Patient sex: F
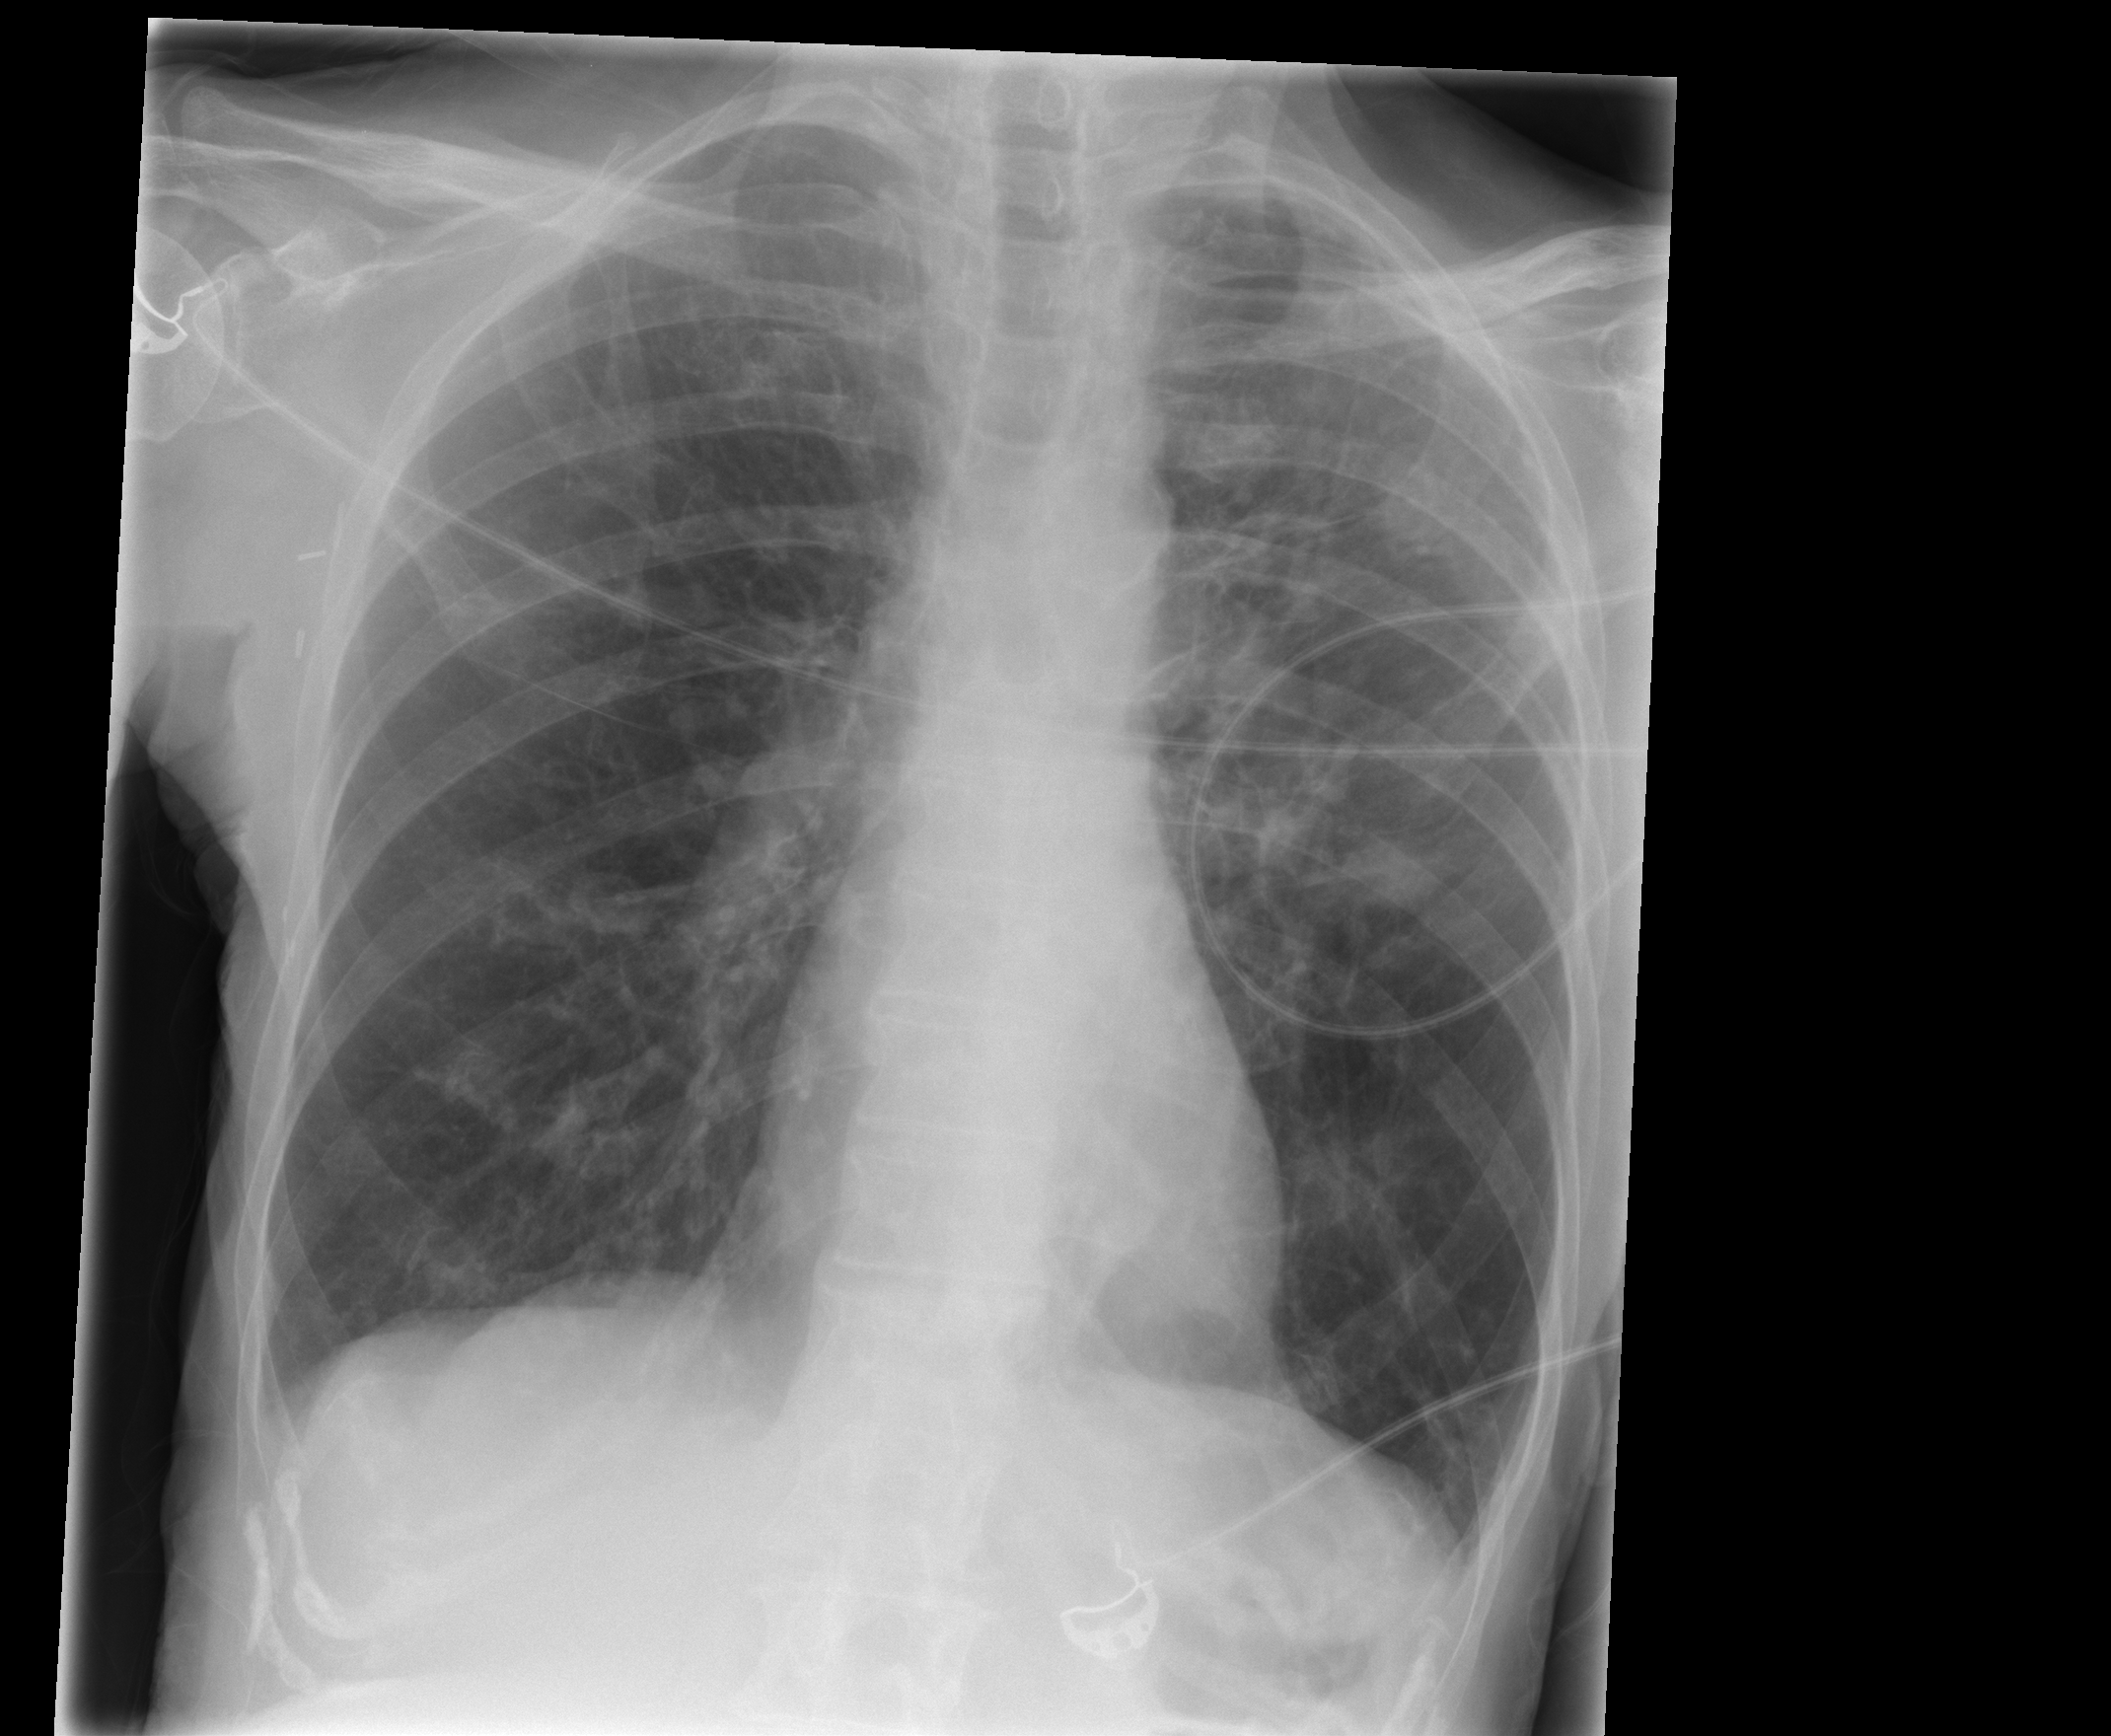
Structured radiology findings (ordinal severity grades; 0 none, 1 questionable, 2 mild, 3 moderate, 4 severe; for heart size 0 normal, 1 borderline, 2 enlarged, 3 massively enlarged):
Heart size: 0
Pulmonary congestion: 0
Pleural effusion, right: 0
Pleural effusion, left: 0
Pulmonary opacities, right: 0
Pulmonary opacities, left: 0
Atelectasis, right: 0
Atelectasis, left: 1